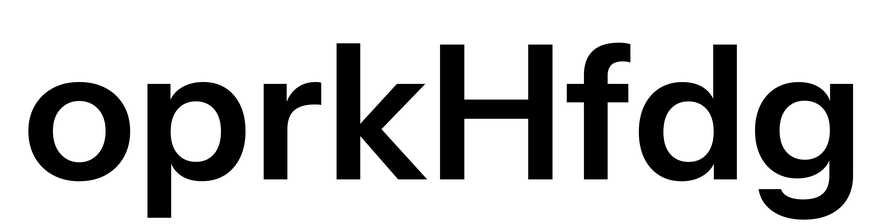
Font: InstrumentSans_SemiBold